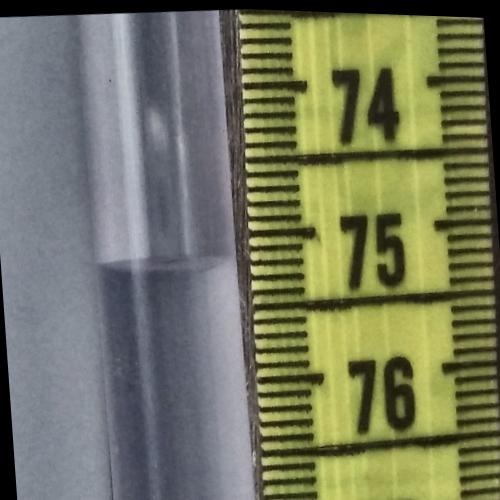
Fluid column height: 75.2 cm